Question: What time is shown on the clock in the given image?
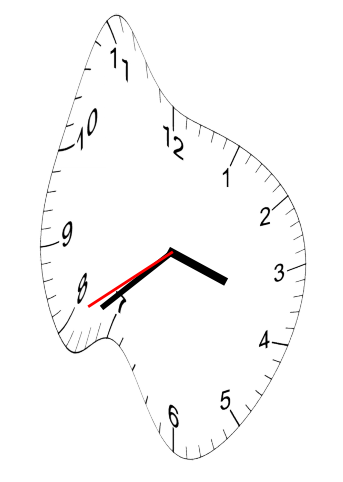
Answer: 03:38:40